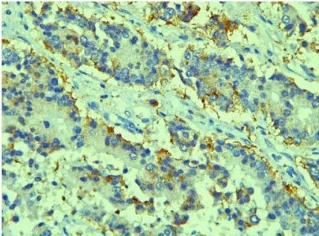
Immunohistochemical stains. Tumour cells showing positivity for Cg (IHC, 400x).
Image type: pathology (immunostaining)